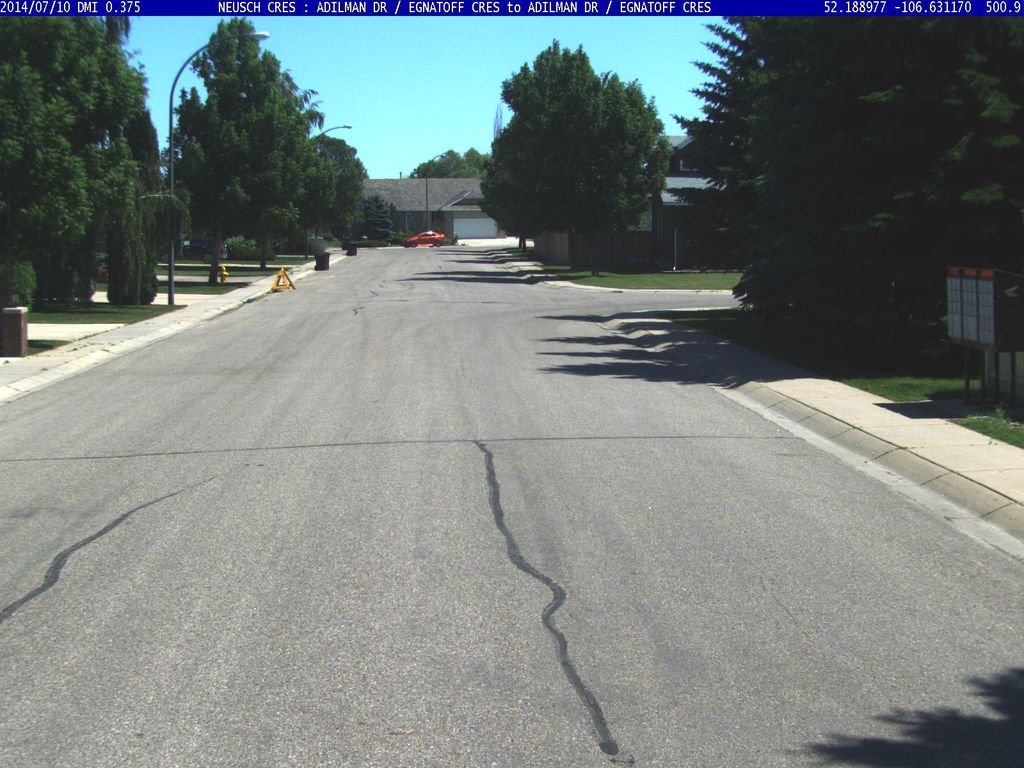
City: saskatoon